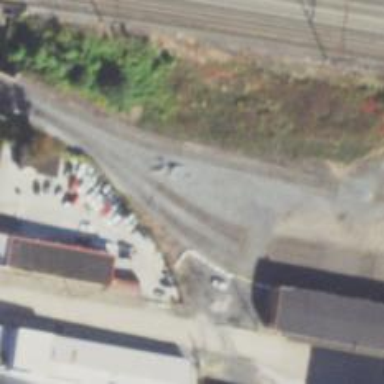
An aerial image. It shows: Rail spur service.